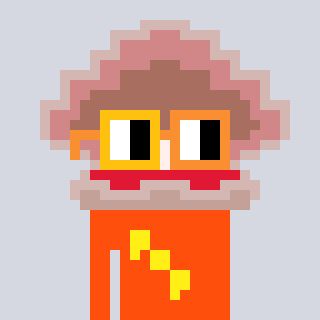
a pixel art character with square yellow and orange glasses, a oyster-shaped head and a orange-colored body on a cool background